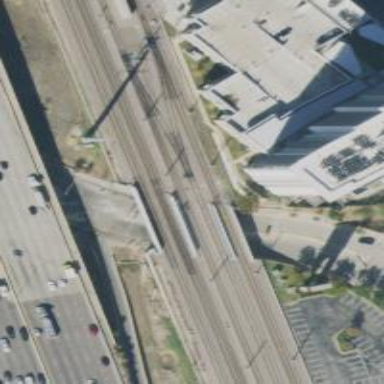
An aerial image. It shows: Bridge for light rail electrified with contact line.